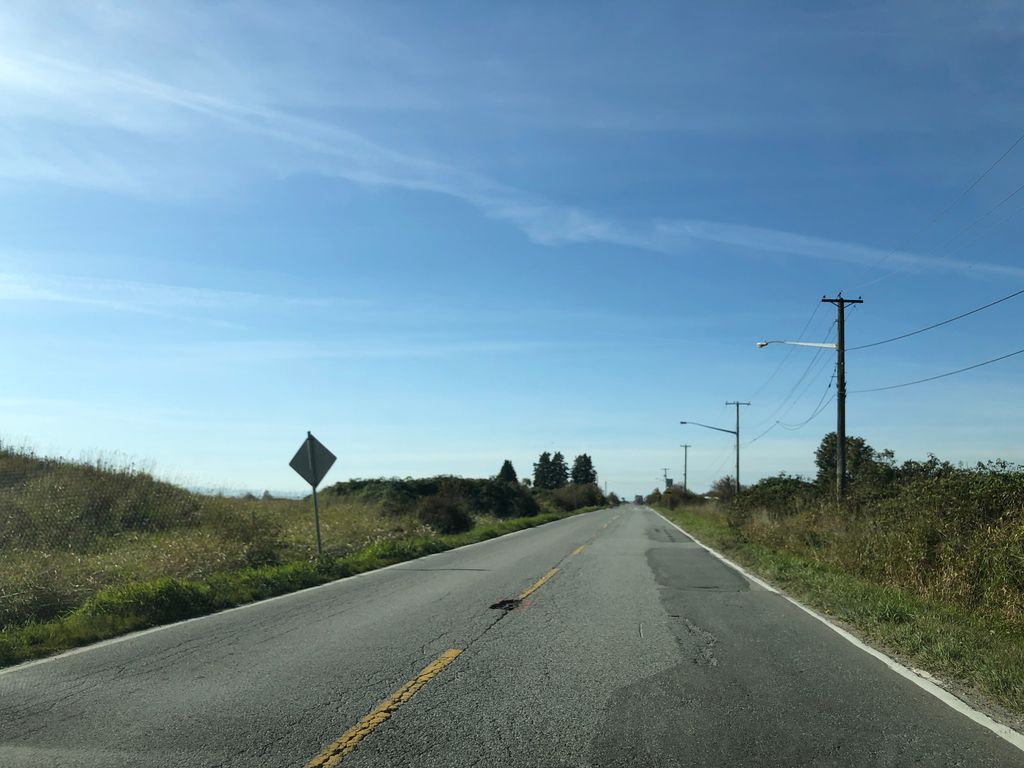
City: vancouver